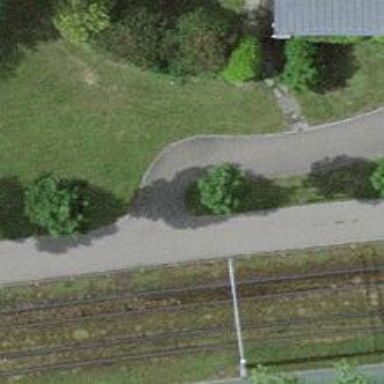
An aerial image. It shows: Unpaved footway.